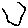
Label: hexagon